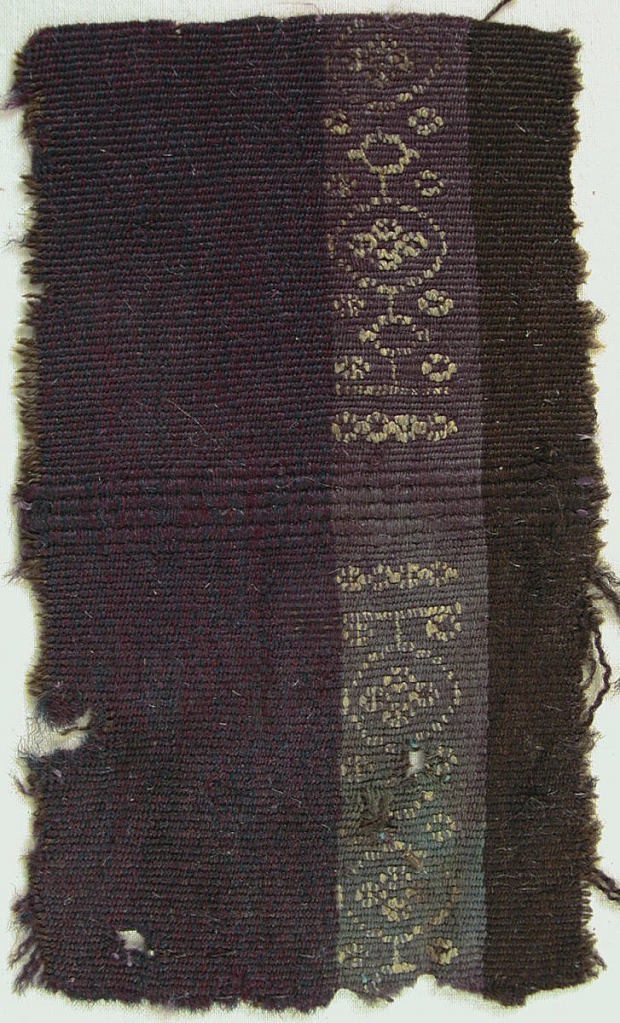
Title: Fragment
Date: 4th–6th century
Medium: linen, wool Technique: plain weave with discontinuous wefts (tapestry)
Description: Fragment of dark brown wool tapestry with a pattern band incorporating circular patterns in tan.